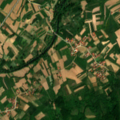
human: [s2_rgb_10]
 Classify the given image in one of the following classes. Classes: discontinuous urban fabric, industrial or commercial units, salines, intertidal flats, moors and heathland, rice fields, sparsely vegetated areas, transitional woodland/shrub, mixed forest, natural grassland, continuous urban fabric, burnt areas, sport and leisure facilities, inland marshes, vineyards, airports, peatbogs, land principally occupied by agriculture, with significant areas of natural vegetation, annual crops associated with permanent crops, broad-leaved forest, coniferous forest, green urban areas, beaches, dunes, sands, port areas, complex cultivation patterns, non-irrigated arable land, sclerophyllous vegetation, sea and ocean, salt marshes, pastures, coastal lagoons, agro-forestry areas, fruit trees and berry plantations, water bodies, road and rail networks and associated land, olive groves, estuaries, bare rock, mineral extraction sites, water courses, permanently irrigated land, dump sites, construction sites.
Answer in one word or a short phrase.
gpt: non-irrigated arable land, complex cultivation patterns, land principally occupied by agriculture, with significant areas of natural vegetation, broad-leaved forest